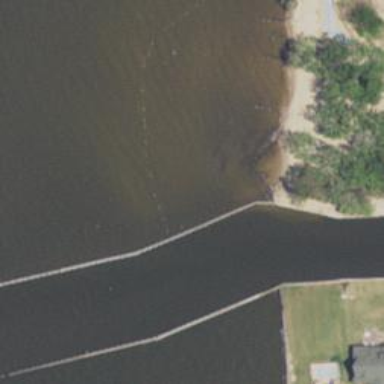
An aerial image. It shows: Breakwater structure.